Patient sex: M
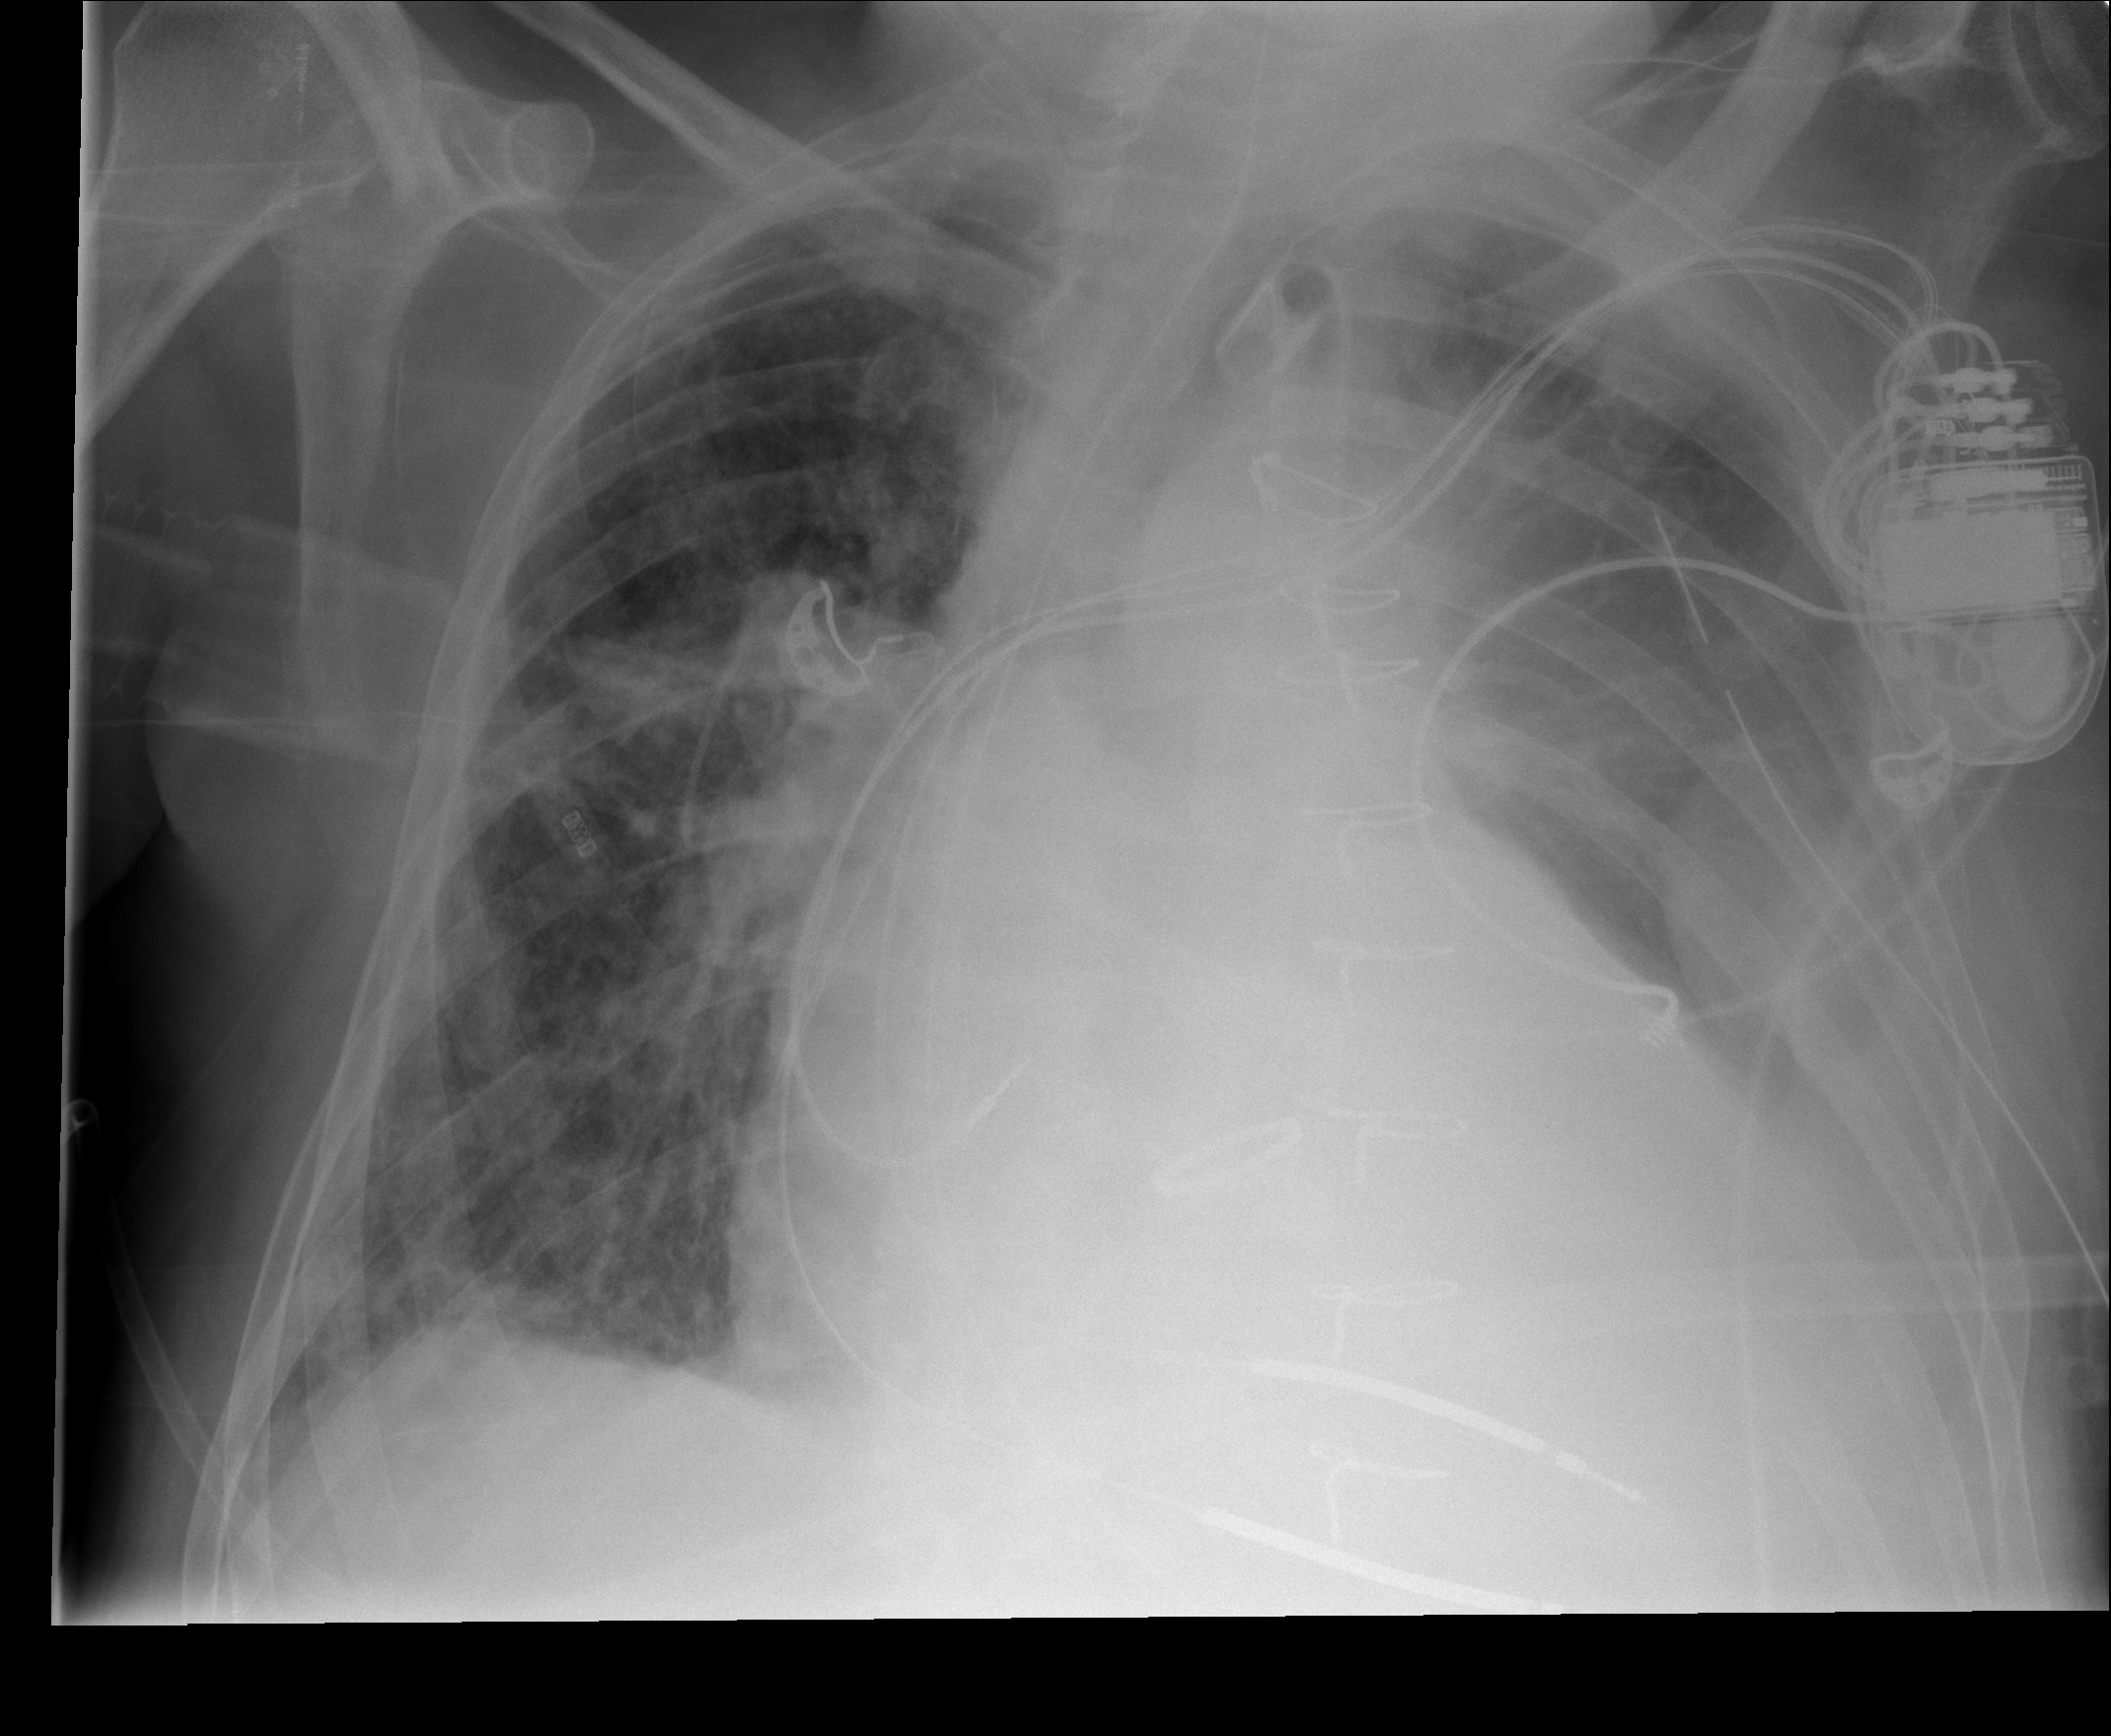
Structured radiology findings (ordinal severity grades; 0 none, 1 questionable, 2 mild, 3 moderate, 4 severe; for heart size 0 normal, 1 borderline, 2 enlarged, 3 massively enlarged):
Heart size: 2
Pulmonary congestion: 3
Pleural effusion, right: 2
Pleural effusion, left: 3
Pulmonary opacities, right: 3
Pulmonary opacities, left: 0
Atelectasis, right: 3
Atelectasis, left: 2